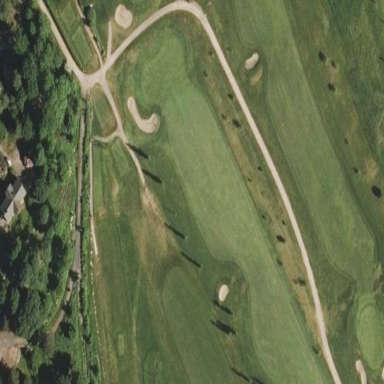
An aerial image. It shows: Golf fairway surrounded by grass.